Field crop: tomato
Growth stage: 2
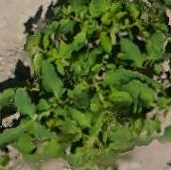
Species: tomato